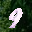
Label: 9